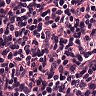
Metastatic tissue present: no